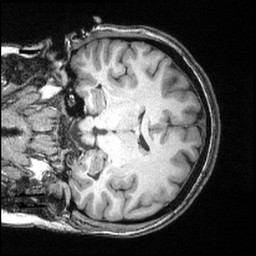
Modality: T1w
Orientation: coronal
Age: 29
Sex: female
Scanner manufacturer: siemens
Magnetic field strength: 3 T
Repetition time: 2.4 s
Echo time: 0.00374 s